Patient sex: M
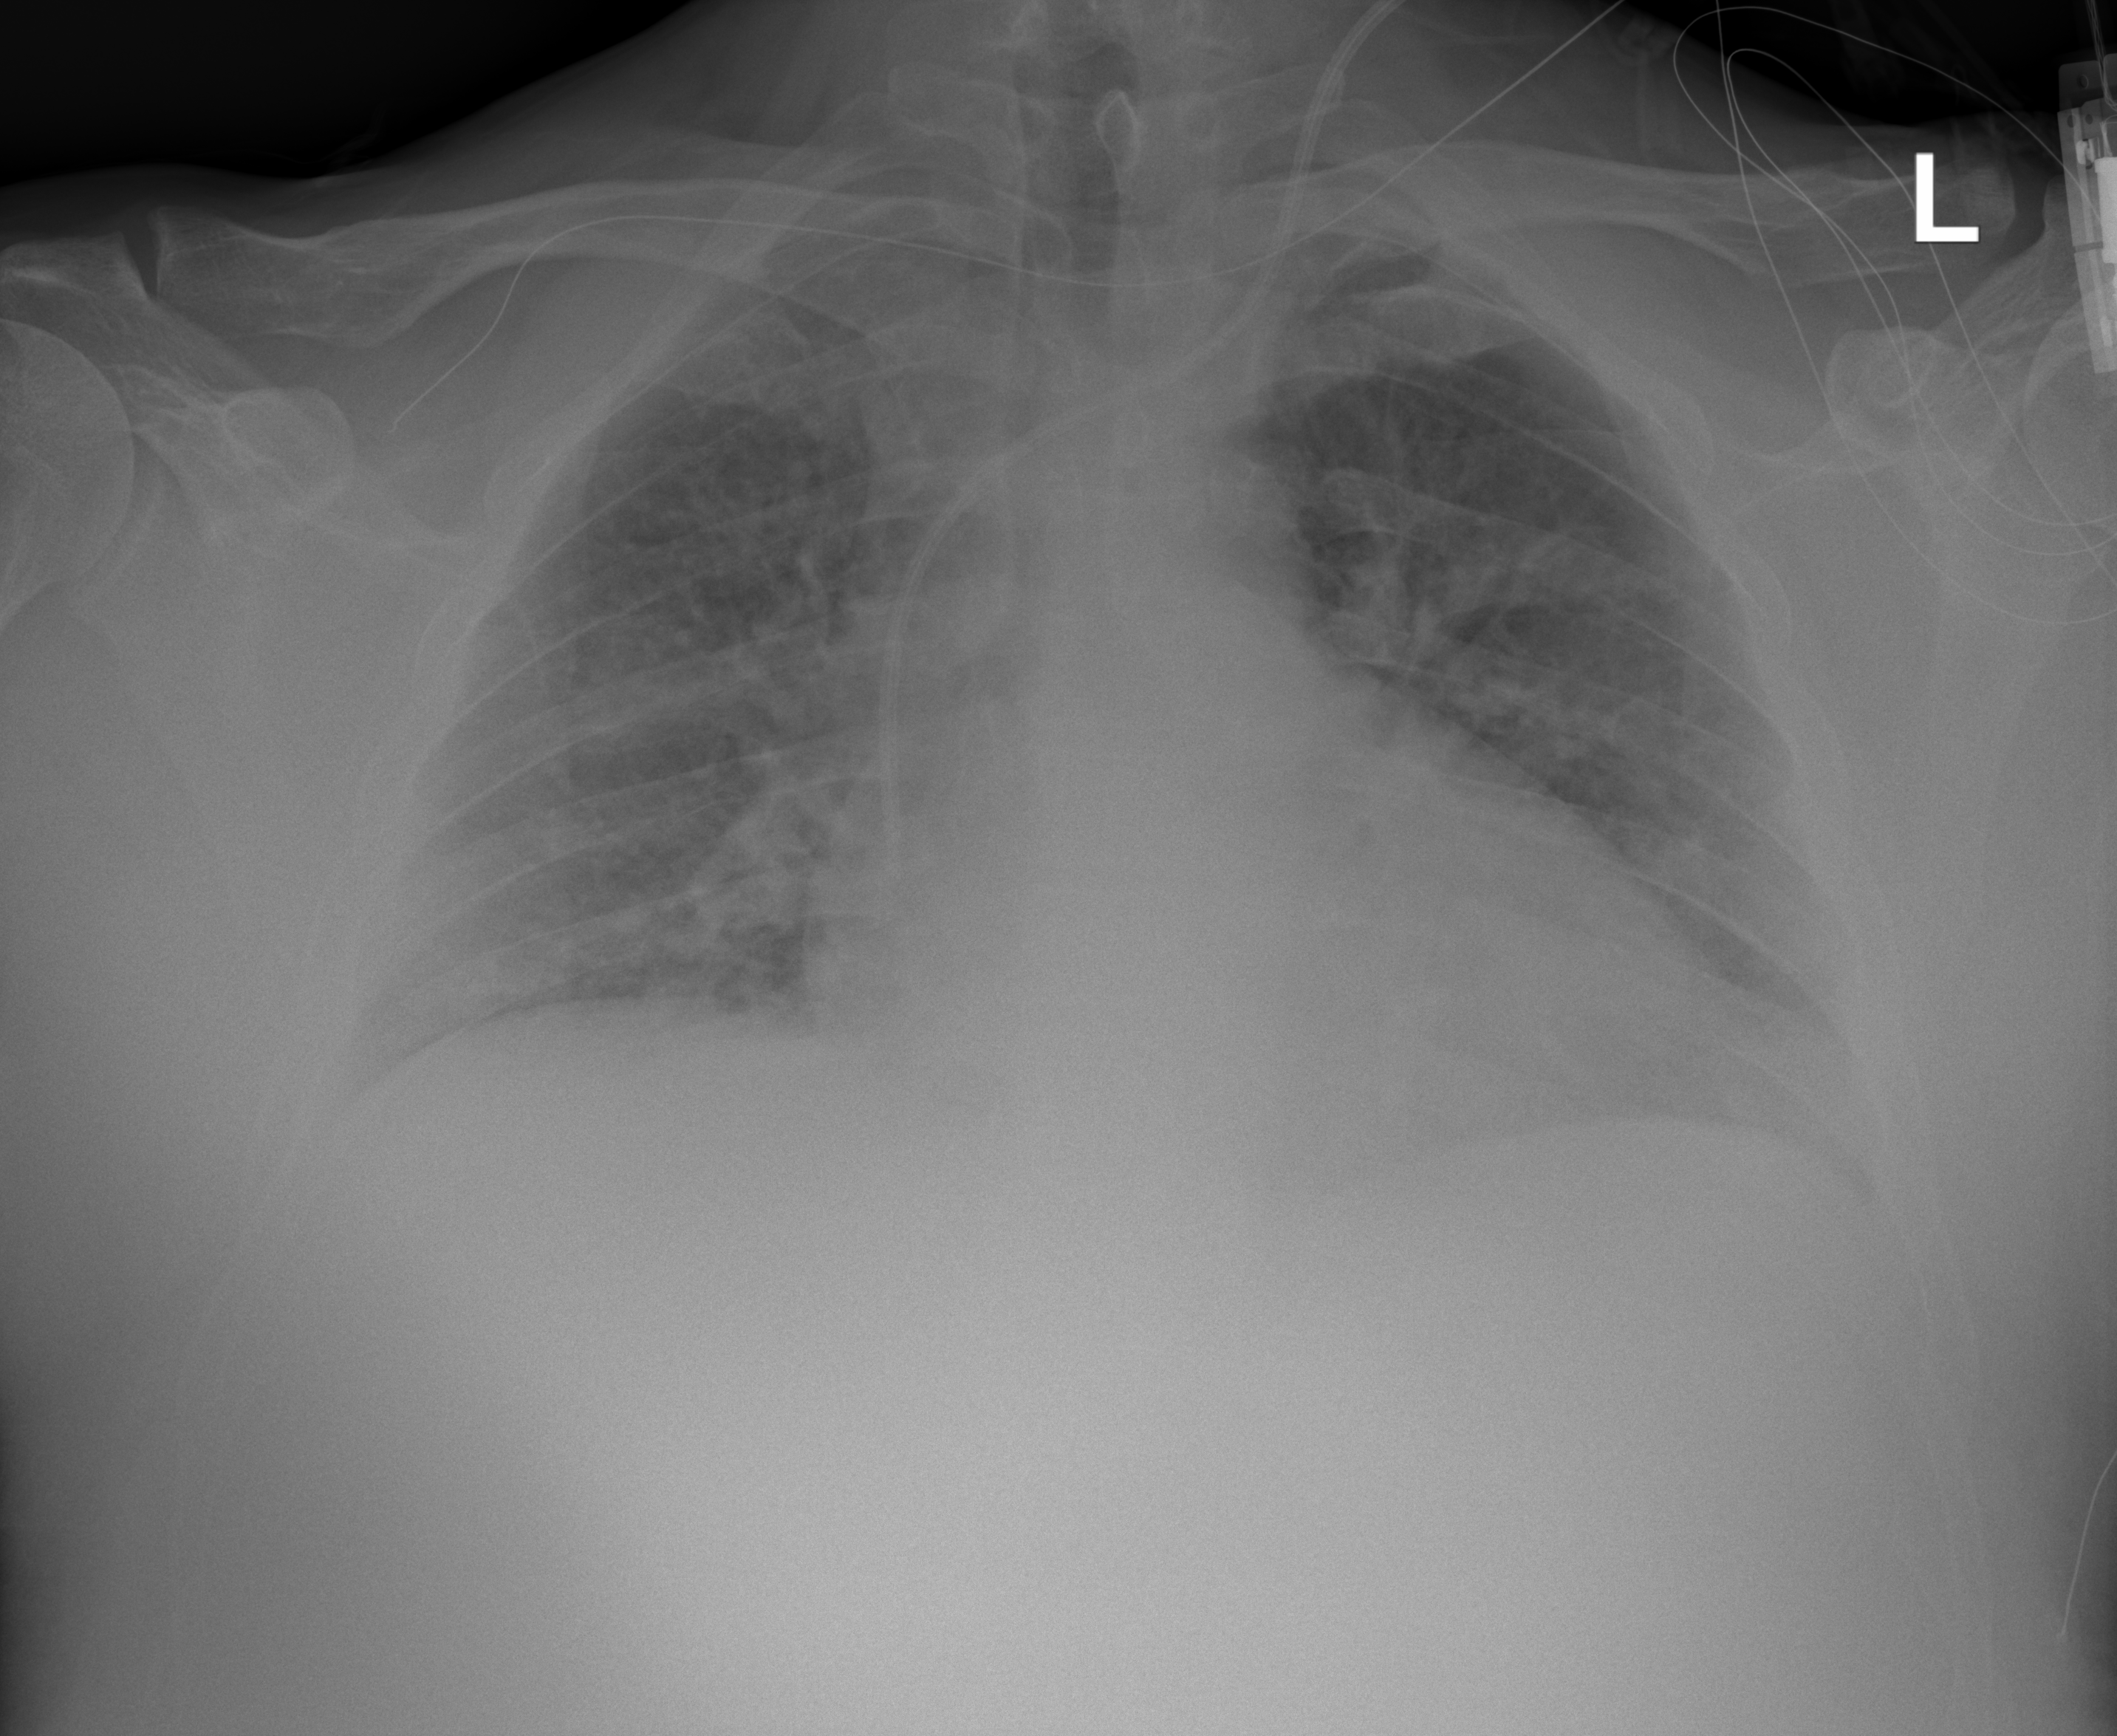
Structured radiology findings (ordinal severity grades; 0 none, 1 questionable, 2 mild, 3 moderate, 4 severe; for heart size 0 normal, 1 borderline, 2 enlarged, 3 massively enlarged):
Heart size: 2
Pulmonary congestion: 2
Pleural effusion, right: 0
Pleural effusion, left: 0
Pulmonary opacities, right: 2
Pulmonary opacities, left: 0
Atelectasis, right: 0
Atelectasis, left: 2